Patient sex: M
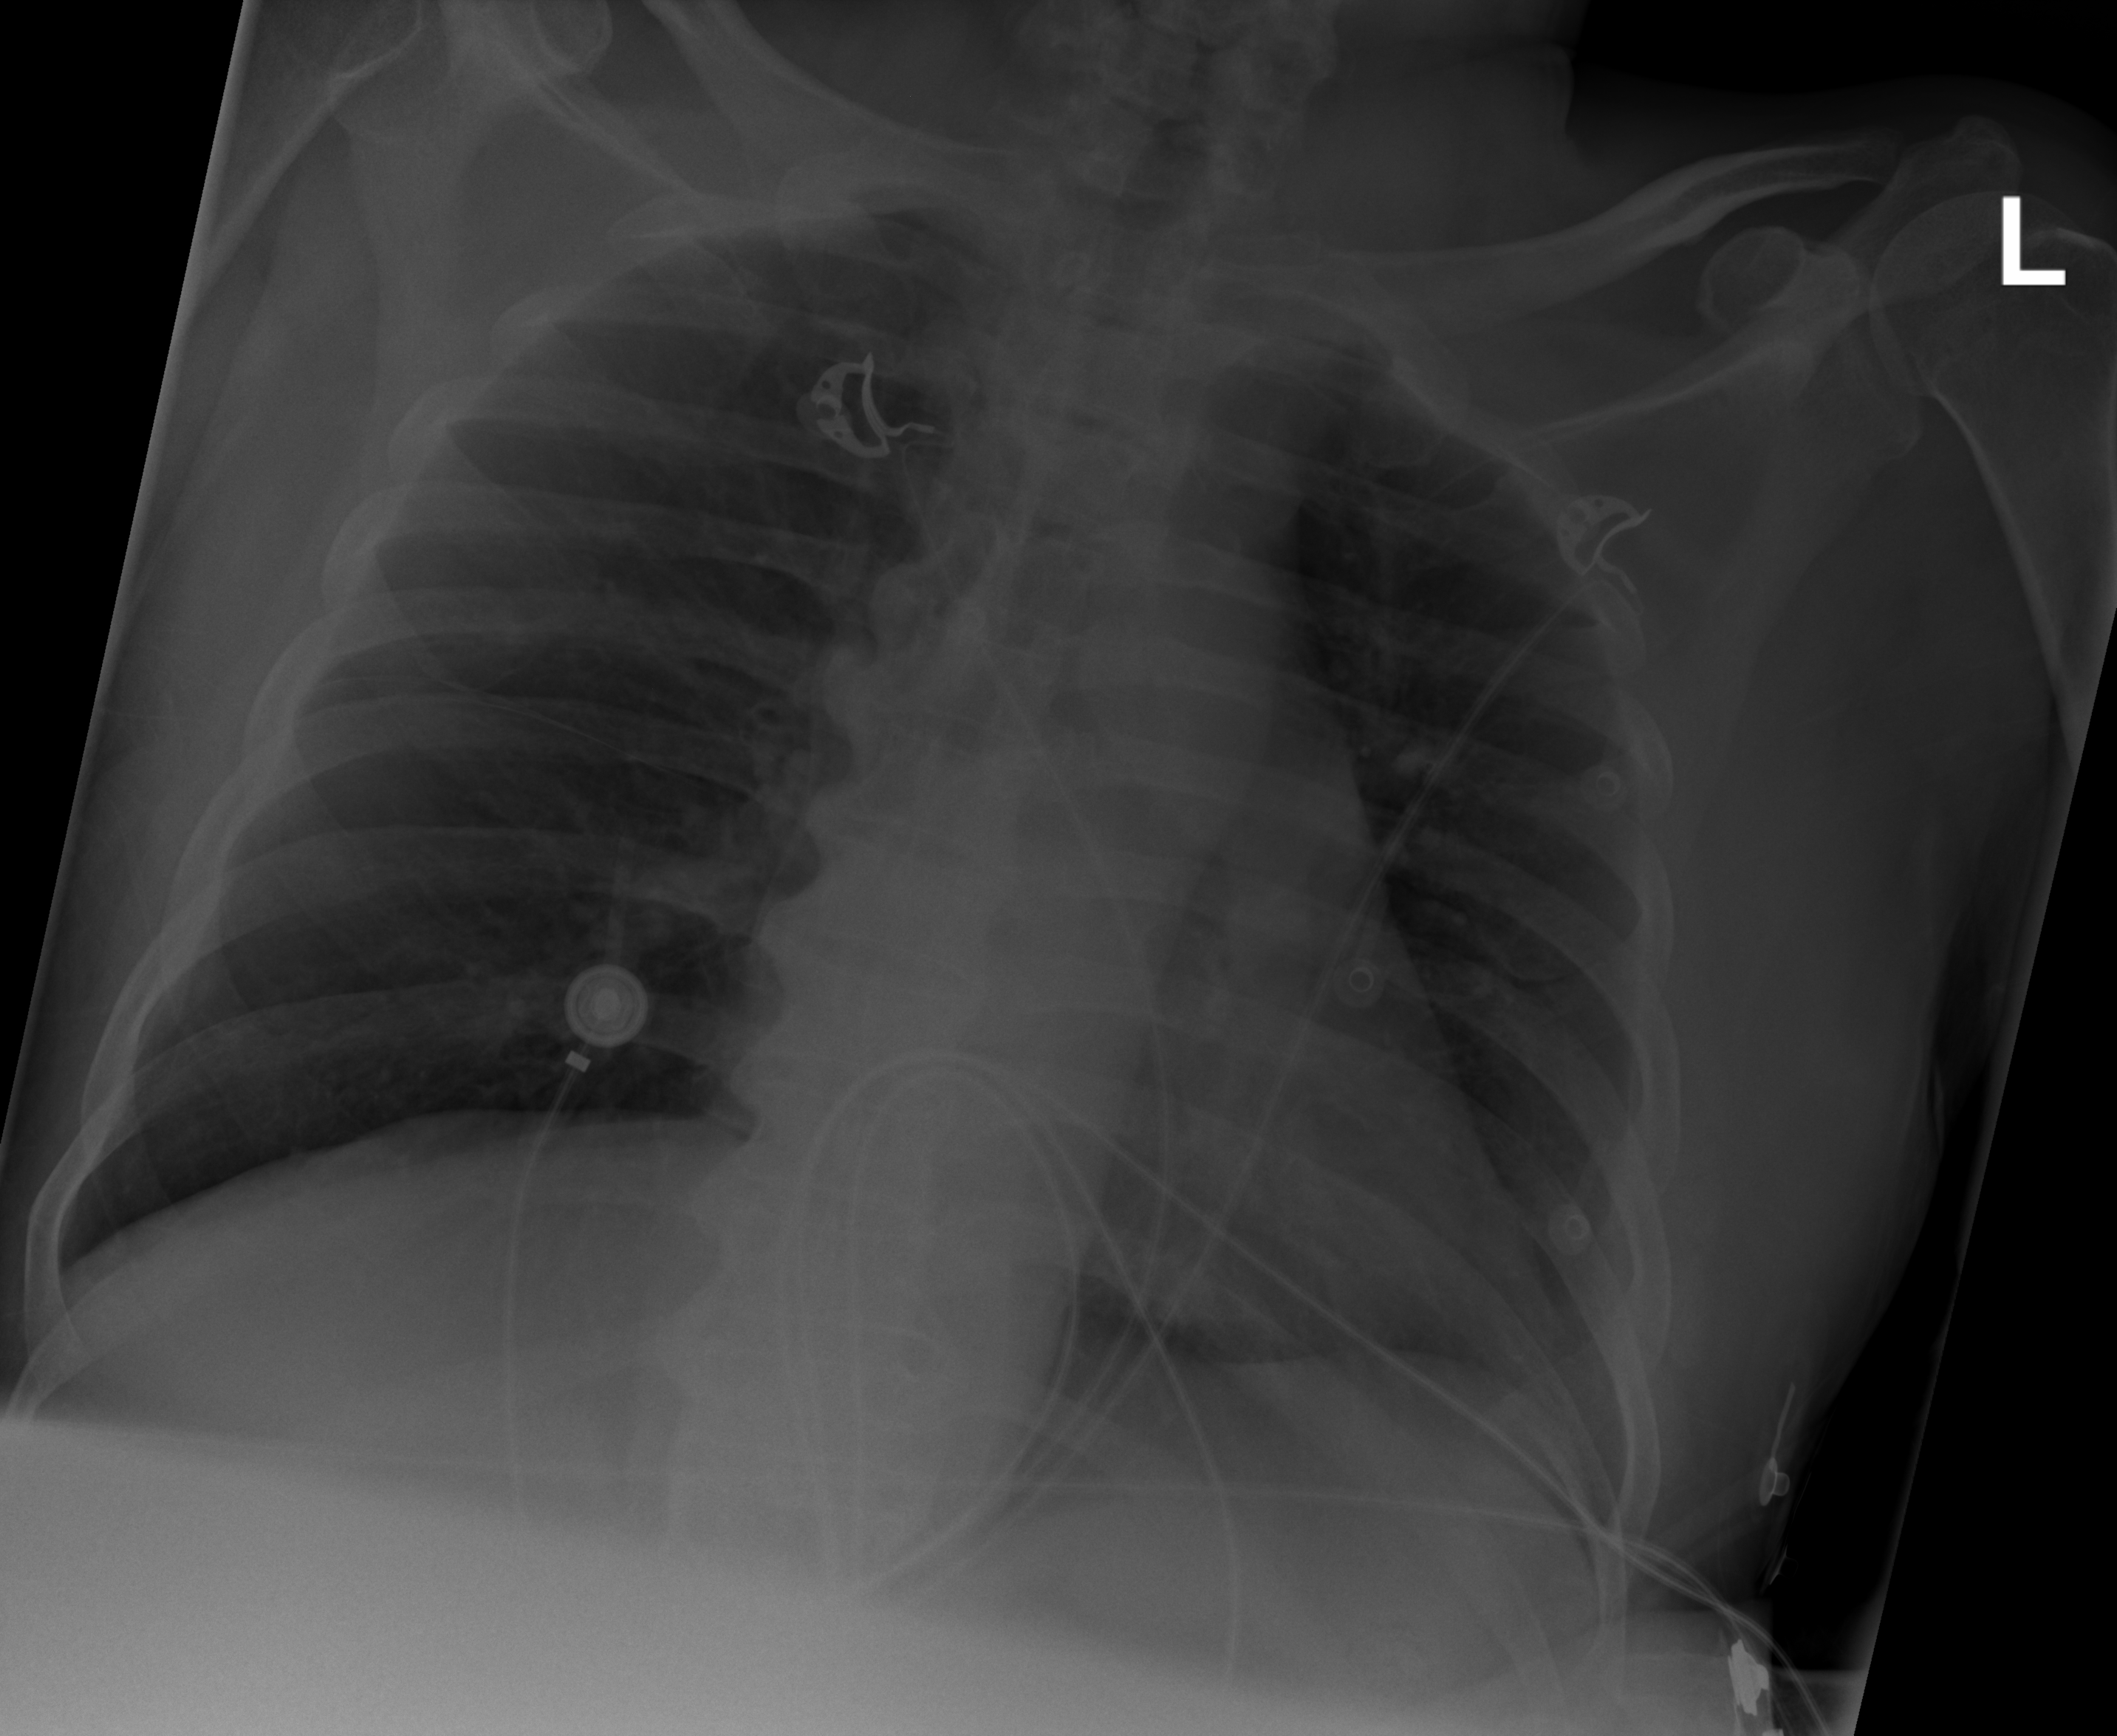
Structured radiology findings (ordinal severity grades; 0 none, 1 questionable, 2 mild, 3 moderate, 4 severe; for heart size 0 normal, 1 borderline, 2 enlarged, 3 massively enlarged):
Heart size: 1
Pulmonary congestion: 0
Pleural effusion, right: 0
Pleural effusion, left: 0
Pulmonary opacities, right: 0
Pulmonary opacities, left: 1
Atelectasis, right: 0
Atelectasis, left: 1